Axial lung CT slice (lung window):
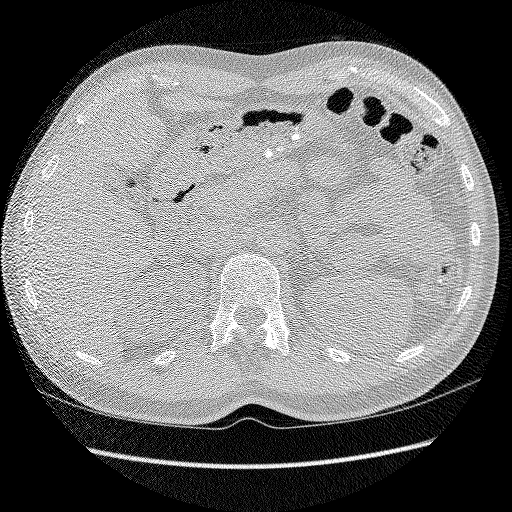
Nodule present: no